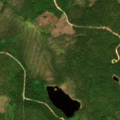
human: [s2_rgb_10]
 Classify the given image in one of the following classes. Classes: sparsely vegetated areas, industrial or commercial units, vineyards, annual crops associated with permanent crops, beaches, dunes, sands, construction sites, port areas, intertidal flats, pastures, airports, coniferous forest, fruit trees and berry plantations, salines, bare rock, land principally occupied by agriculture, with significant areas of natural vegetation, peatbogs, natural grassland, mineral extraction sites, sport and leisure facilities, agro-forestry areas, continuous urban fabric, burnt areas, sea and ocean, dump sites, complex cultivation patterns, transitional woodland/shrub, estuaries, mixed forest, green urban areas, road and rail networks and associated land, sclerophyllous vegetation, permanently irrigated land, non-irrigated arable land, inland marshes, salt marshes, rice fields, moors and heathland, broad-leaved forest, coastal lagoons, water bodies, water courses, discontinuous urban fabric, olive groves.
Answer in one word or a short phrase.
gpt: coniferous forest, transitional woodland/shrub